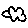
Label: cloud